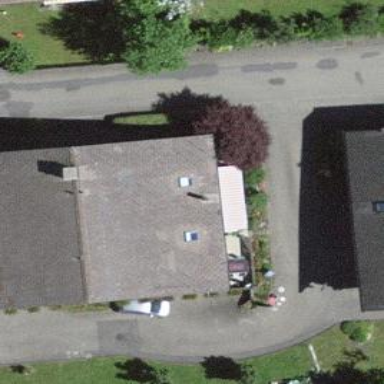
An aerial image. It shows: Residential building.